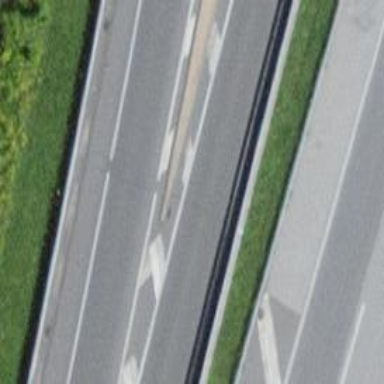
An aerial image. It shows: Motorway link.